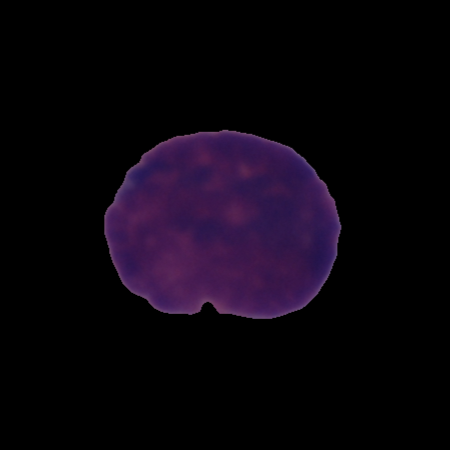
Label: cancer